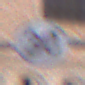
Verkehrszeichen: EndeGeschwindigkeit30
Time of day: SunriseSunset
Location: Outdoor (Urban)
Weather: Clear
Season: NotSpecified
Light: Natural